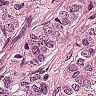
Metastatic tissue present: yes